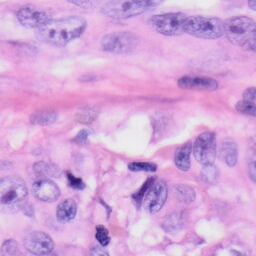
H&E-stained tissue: Skin